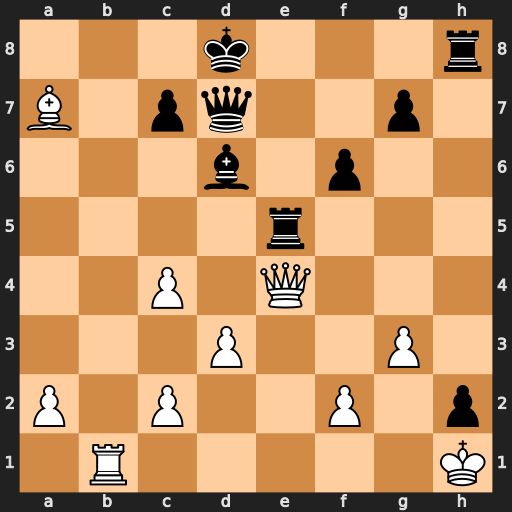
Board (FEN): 3k3r/B1pq2p1/3b1p2/4r3/2P1Q3/3P2P1/P1P2P1p/1R5K
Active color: w
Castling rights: -
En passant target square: -
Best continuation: Qa8+ Qc8 Qxc8+ Kxc8 Rb8+ Kd7 Rxh8